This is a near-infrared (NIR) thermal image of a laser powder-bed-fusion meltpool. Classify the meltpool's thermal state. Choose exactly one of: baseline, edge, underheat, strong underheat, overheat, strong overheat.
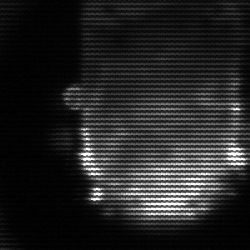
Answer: baseline